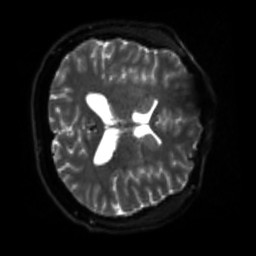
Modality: sbref
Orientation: axial
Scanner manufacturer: siemens
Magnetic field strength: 3 T
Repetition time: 4 s
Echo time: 0.0594 s